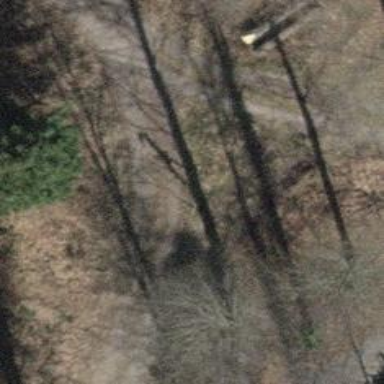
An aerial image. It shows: Compacted track road with grade3 tracktype.